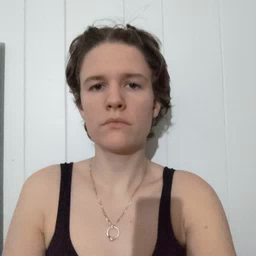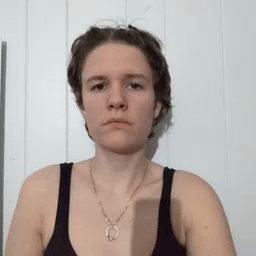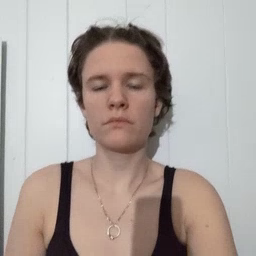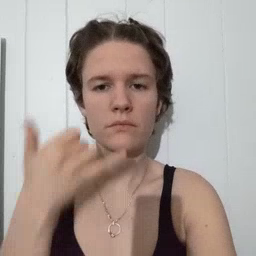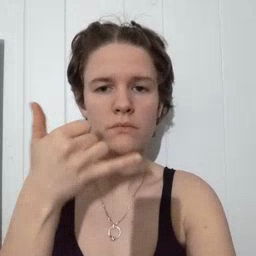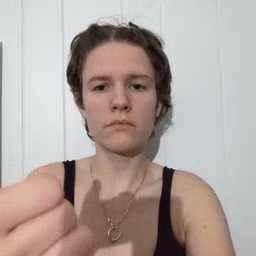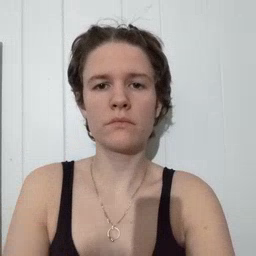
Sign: callonphone